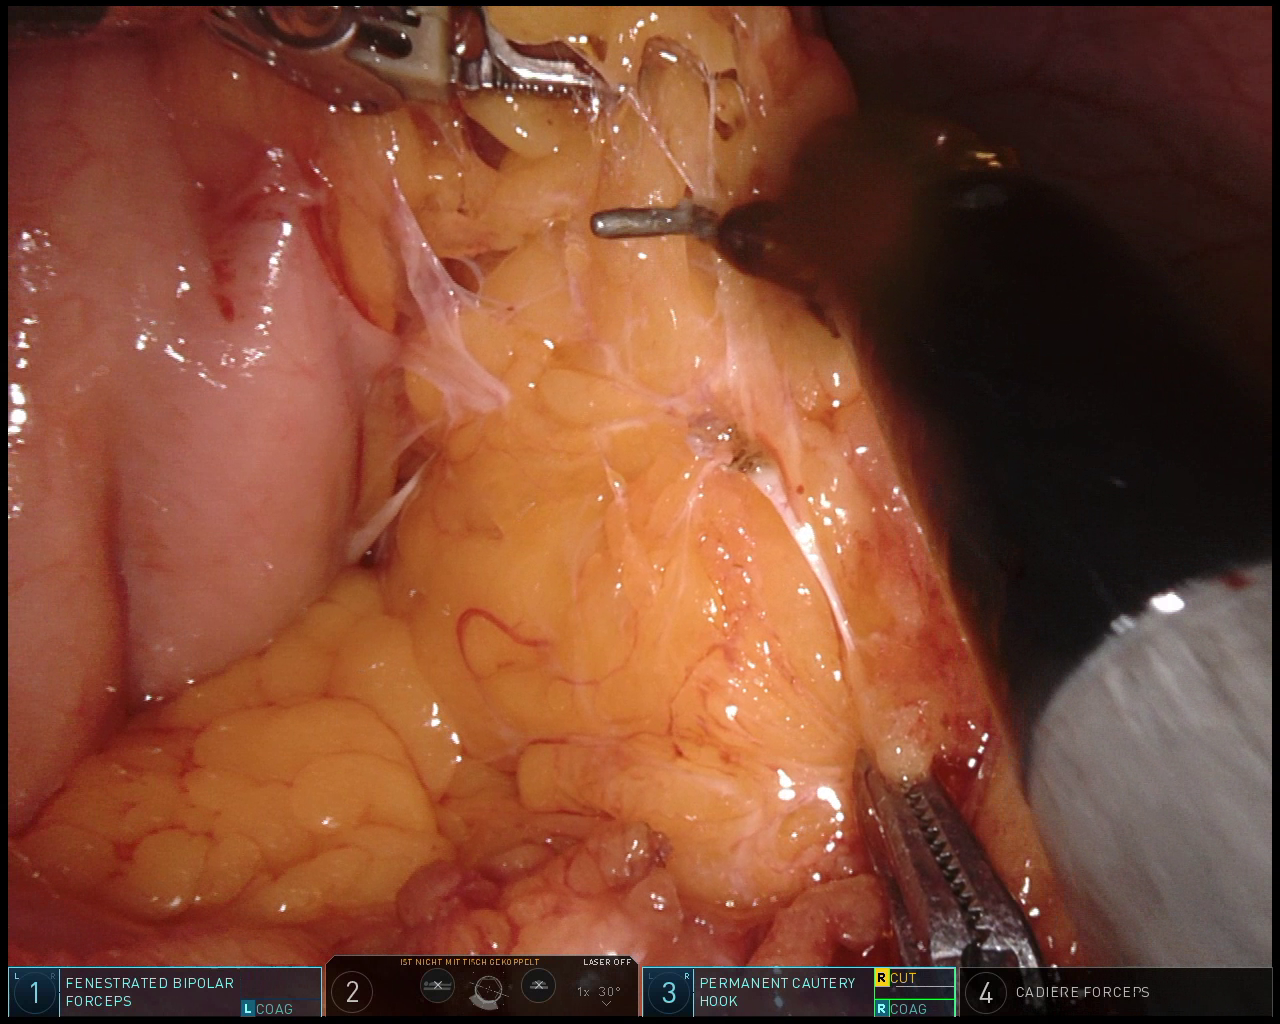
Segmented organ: stomach
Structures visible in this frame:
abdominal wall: yes
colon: no
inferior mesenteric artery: no
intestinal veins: no
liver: no
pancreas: no
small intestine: no
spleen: no
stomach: yes
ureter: no
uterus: no
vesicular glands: no